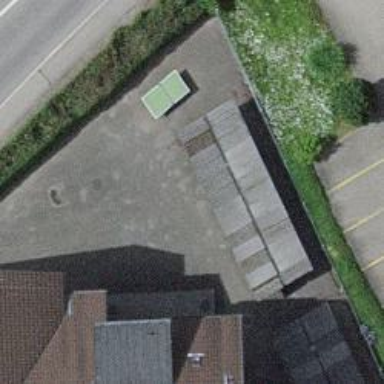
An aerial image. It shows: Building with bicycle shed for parking bikes.